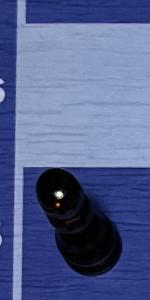
Label: Pawn_Black